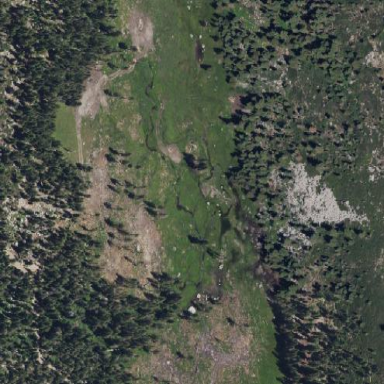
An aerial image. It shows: Wet meadow with wood vegetation.